Question: While investigating some performance issues I stumbled upon the following performance comparison:
<URL>
which yields the following result:

This seems to suggest that if you use anything but a 'createObjectURL' image drawImage will be more than 90% slower. Is this really the case? Why?
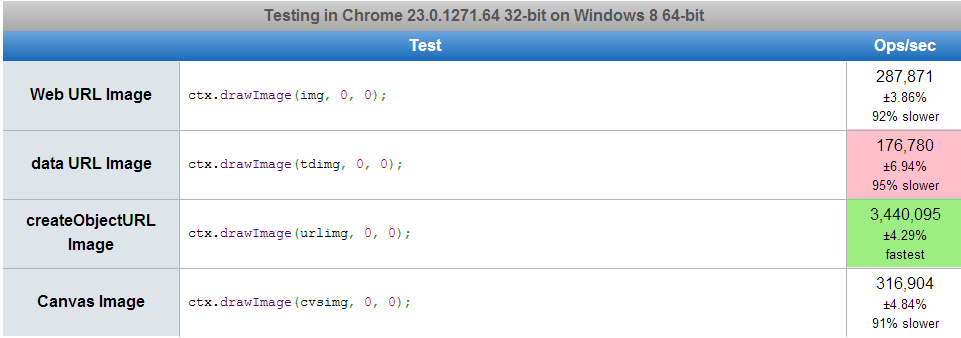
Answer: Did you run this test in Chrome, Safari or another WebKit?
'window.URL' is undefined in Chrome, you'd need to use 'window.webkitURL' instead (although <URL>. You're seeing such faster results because the tests are just erroring out under Chrome for that option.
On Firefox, the results are much more in line with one another, as you might expect.